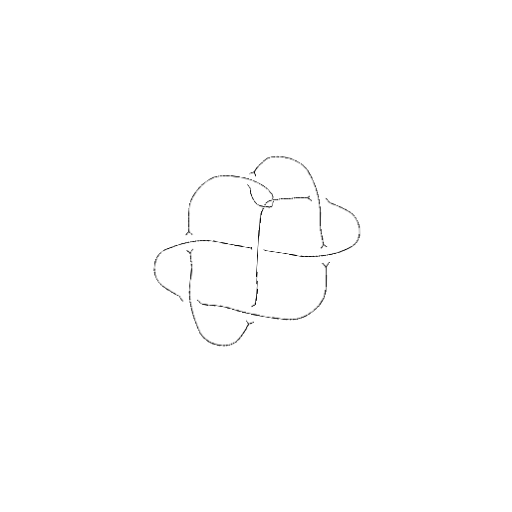
Crossing number: 9